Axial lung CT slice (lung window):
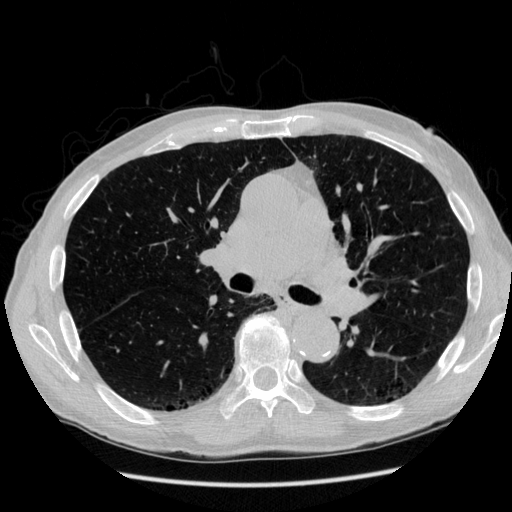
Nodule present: no